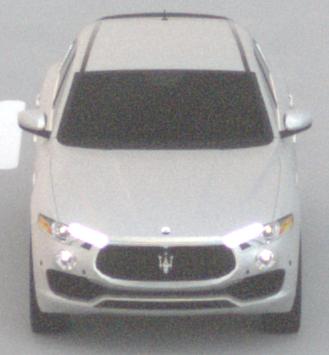
Make: Maserati
Model: Levante GT Hybrid
Detailed model: Levante
Model produced from: 2021/07
Model produced until: 2022/10
Doors: 4
Color: white
Road condition: dry road
Daytime: night
Contrast: low contrast